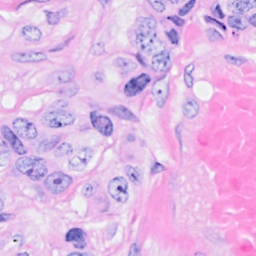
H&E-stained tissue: Breast